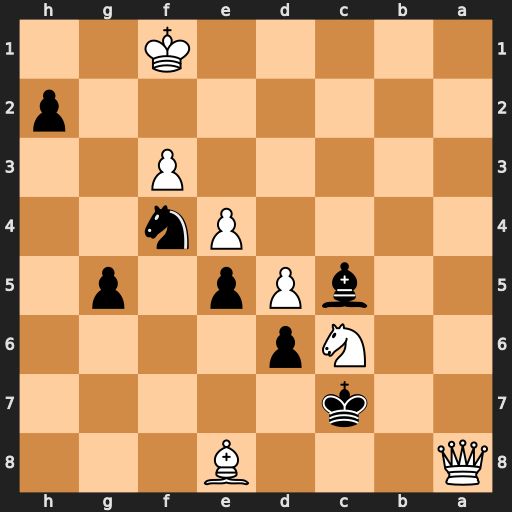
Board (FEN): Q3B3/2k5/2Np4/2bPp1p1/4Pn2/5P2/7p/5K2
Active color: b
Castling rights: -
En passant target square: -
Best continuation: h1=Q#